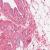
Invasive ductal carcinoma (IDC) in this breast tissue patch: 0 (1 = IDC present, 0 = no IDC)